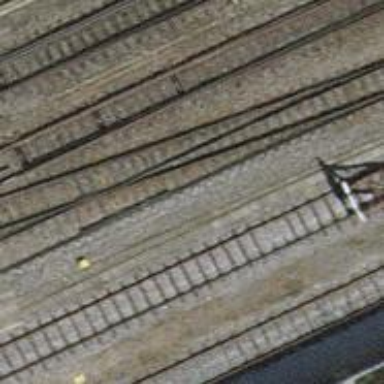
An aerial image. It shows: Single-track railway siding with electrified contact lines.